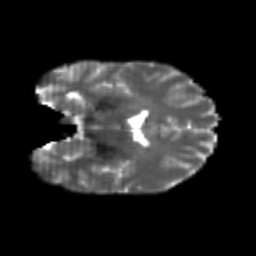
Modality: T2w
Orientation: coronal
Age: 22
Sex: male
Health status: healthy
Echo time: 0.074 s